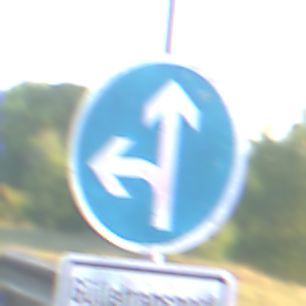
Verkehrszeichen: VorgeschriebeneFahrtrichtungGeradeausOderLinks
Zusatzzeichen unten: BesondereFahrzeugeUndTransportgueter12
Umgebung: Outdoor, RoadRail
Tageszeit: SunriseSunset
Wetter: Clear
Licht: Natural
Jahreszeit: NotSpecified
Kontrast: HighContrast